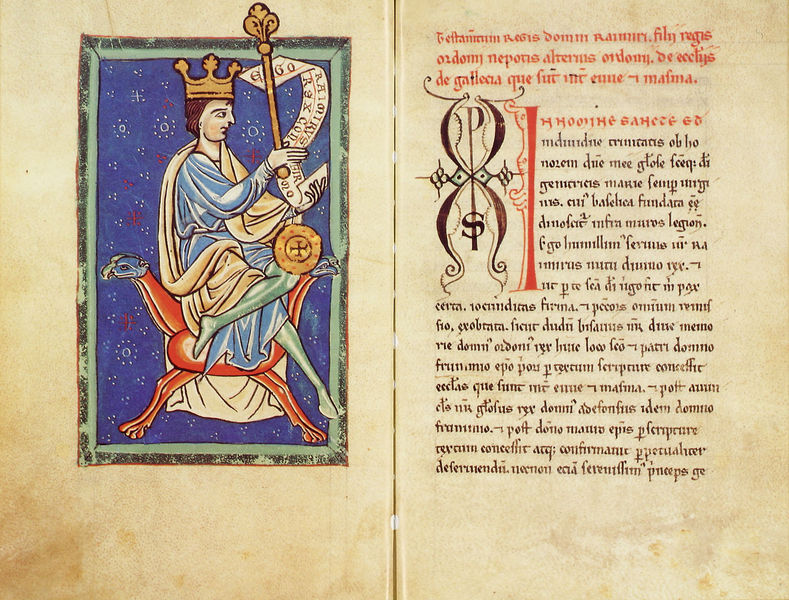
Titel: Testamentos de los Reyes de León (Libro de las Estampas)
Institution: León, Archiv der Kathedrale
Schlagwörter: blau, umhang, vogel, sitzen, köpfe, nase, profil, stuhl, zeichnung, rot, tier, tiere, tuch, bibel, falten, halten, rahmen, bild, hände, mantel, sessel, krone, beine, füße, schrift, schnabel, banner, könig, thron, pfoten, foto, schild, buch, kreuz, trohn, tron, schnäbel, kopie, pergament, goldschnitt, mittelalter, schriftrolle, zepter, spruchband, initial, buchmalerei, regieren, aucgen, ganzseitig